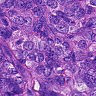
Metastatic tissue present: yes